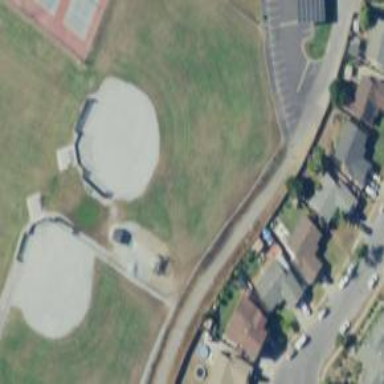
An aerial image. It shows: Baseball pitch for leisure land.